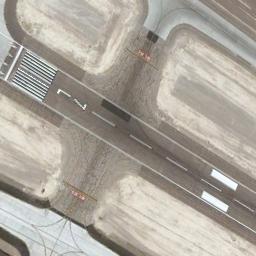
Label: runway